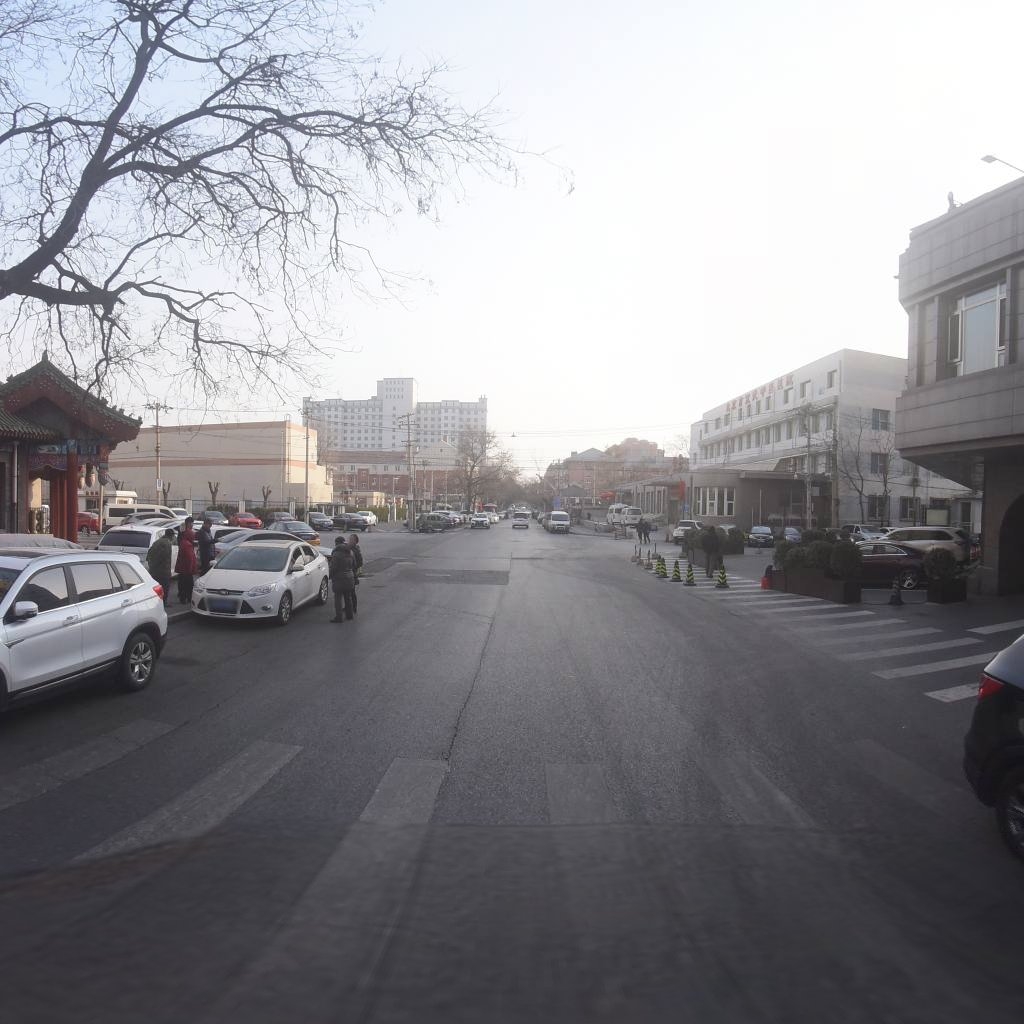
Region: Xicheng
Road damage annotations: longitudinal crack, longitudinal crack, longitudinal crack